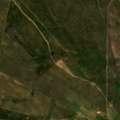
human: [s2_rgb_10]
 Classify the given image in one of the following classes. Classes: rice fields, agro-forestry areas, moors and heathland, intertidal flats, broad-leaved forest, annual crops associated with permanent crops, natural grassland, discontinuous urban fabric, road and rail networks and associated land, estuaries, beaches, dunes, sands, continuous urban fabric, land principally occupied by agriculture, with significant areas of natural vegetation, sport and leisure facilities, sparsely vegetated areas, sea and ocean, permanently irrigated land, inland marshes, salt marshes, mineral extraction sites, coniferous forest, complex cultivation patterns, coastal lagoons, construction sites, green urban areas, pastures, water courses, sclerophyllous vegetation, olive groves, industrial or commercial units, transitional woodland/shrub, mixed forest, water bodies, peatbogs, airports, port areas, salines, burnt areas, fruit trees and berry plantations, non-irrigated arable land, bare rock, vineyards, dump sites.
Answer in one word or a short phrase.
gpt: non-irrigated arable land, complex cultivation patterns, coniferous forest, transitional woodland/shrub